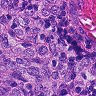
Metastatic tissue present: yes